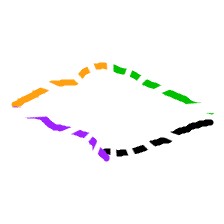
Shape: rhombus